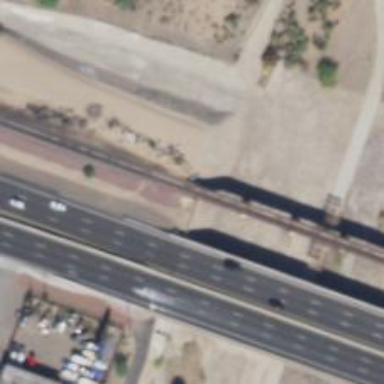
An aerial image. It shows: Railway bridge.